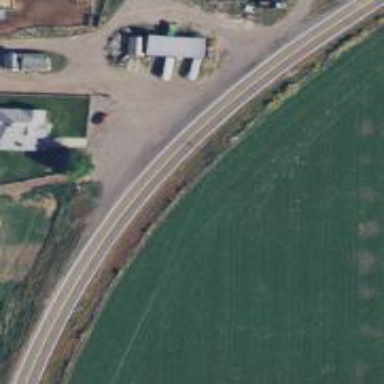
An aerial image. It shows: Secondary road.